Question: I am updating the document "Order.attempt_status" from "open" to "closed" using the following code
'''
AttemptSchema.pre('save', function (next) {
var attempt = this;
Order.findById(this.order).exec(function(err, order){
if(err) next(err);
if(!order) next(new Error('could not load order with order_id:' + this.order));
console.log(JSON.stringify(order));
order._doc.attempt_status = attempt.attempt_status;
console.log(JSON.stringify(order));
order.save(function(err){
if(err) next(err);
else next();
});
});
});
'''
when I debug it see that attempt_status gets changed but updated document is not saved in database. Following is the debug screen.

click on <URL> if image is visible. console print is
'''
{
"_id": "54a26634a4800130eb95be19",
"attempt_status": "open",
....
....
}
{
"_id": "54a26634a4800130eb95be19",
"attempt_status": "closed",
....
....
}
'''
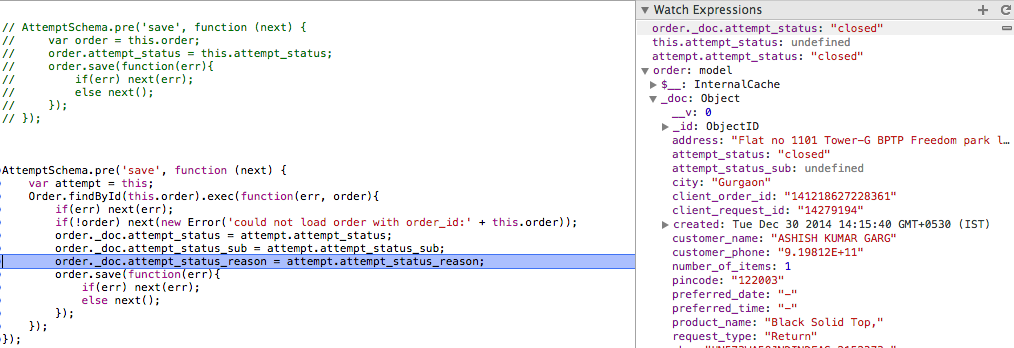
Answer: Don't modify the private '_doc' object directly, assign the model instance's top-level properties so that Mongoose can track the changes and apply them when you call 'save'.
'''
order.attempt_status = attempt.attempt_status;
'''